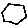
Label: hexagon